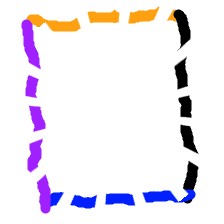
Shape: rectangle